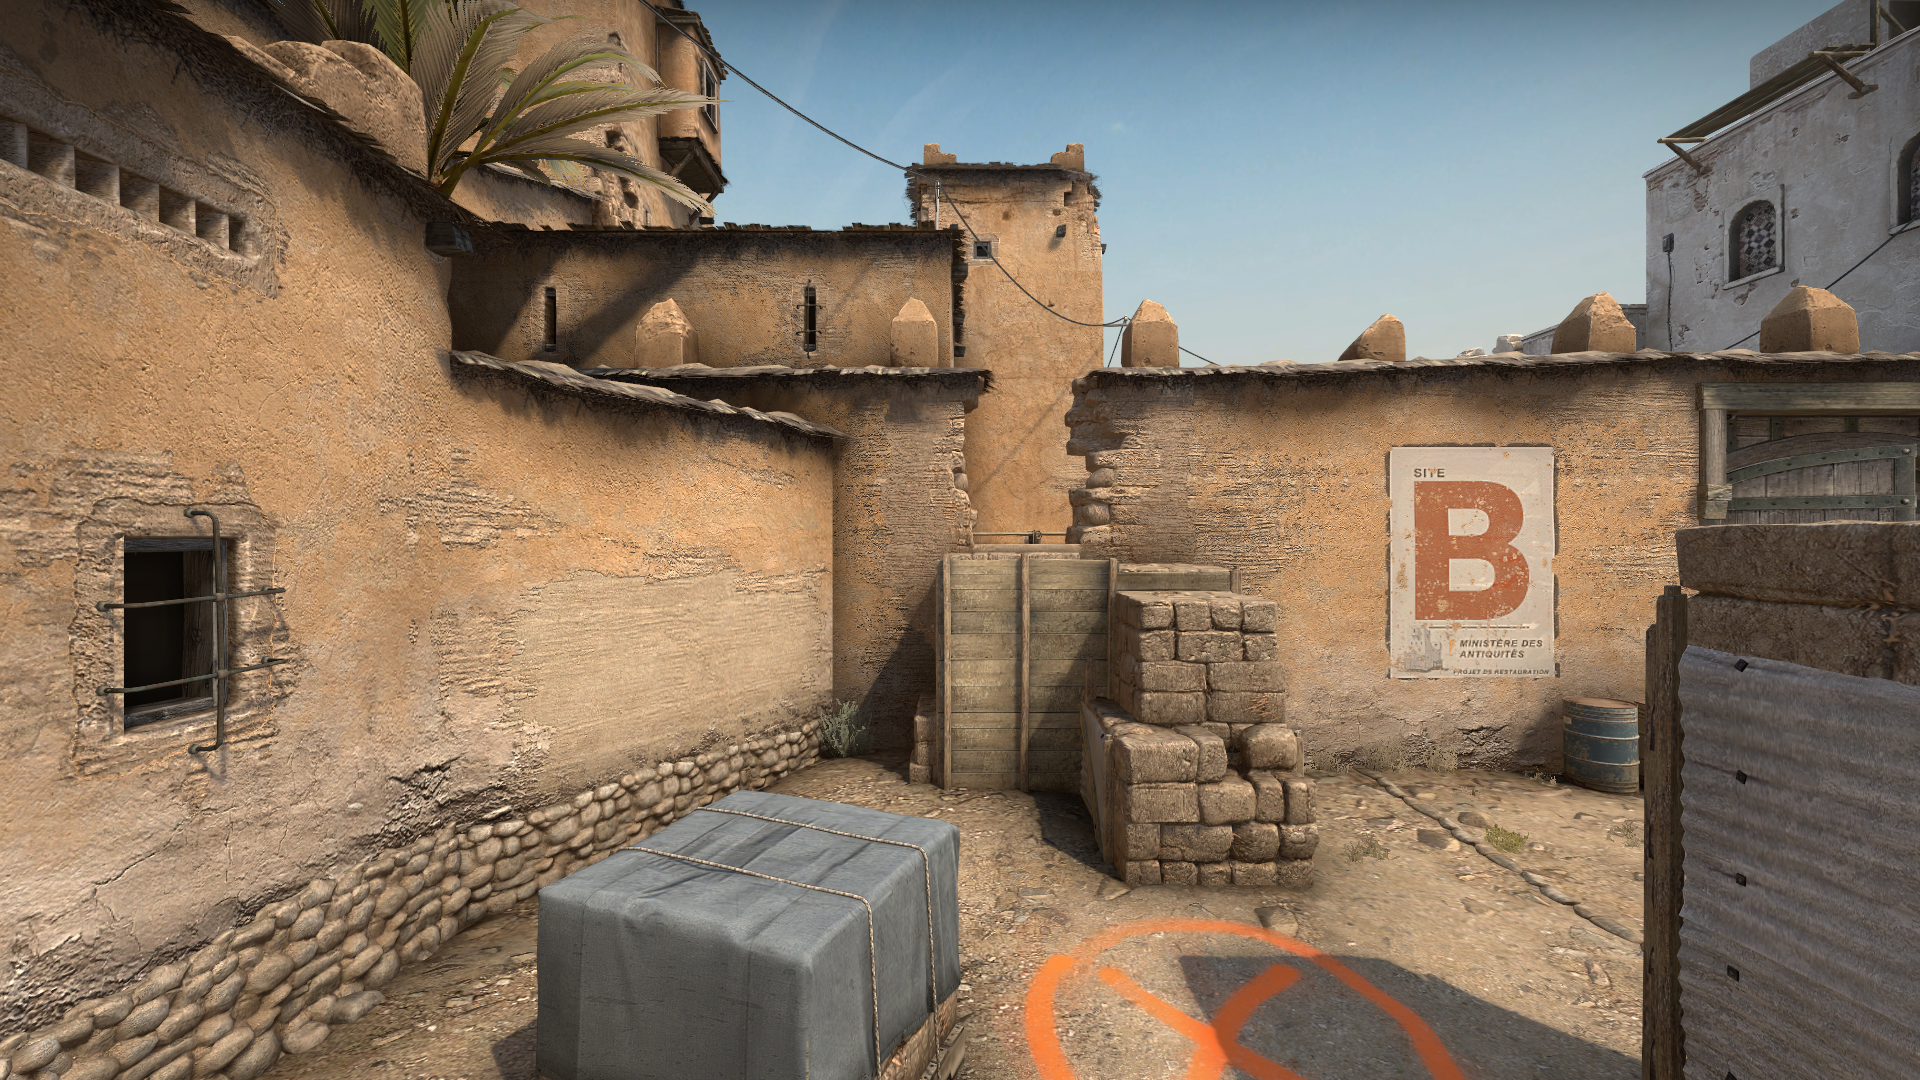
Map: de_dust2